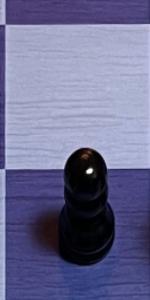
Label: Pawn_Black